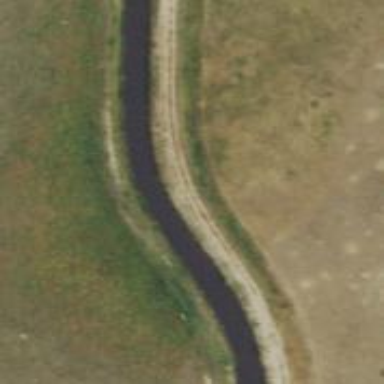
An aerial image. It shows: Canal used for irrigation.